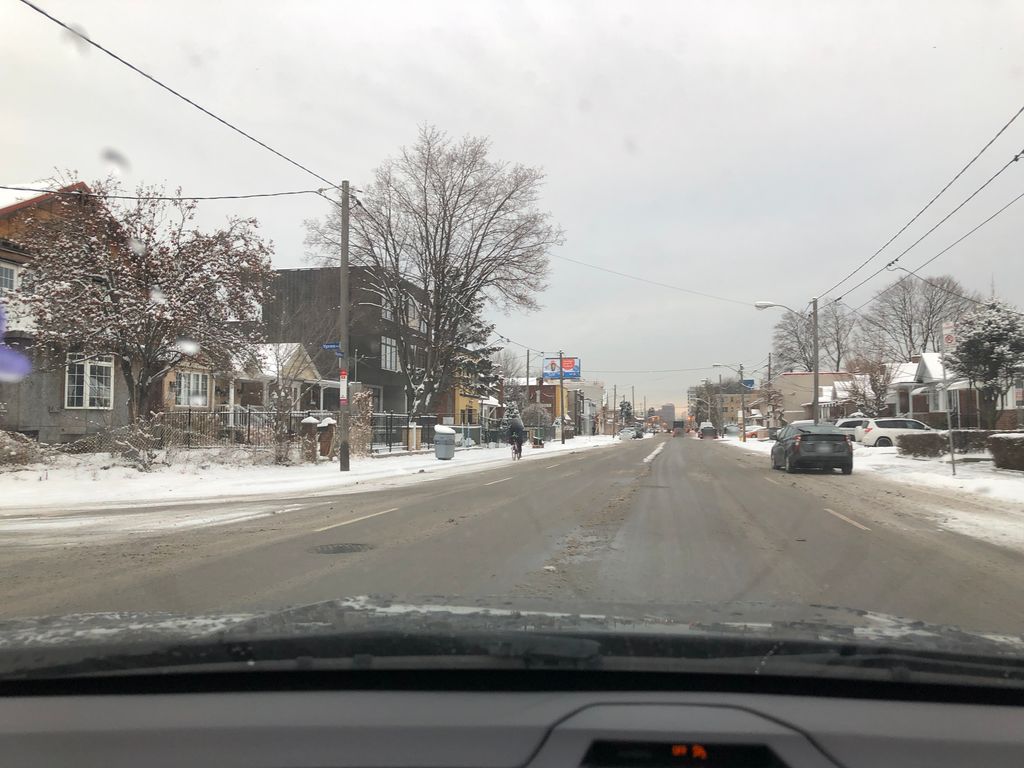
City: toronto